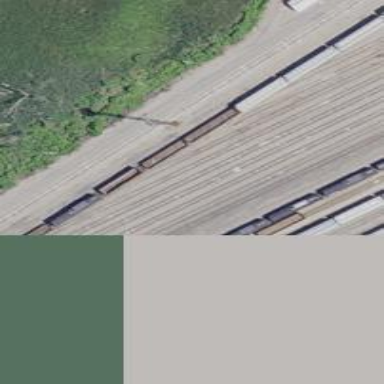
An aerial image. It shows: Railway yard.